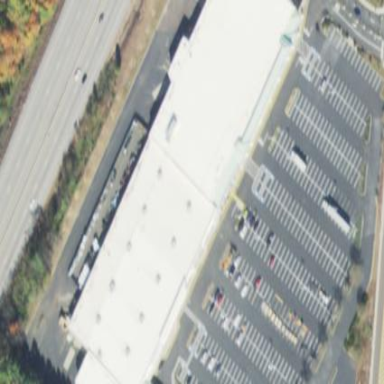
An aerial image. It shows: Retail building.